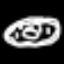
Label: donut